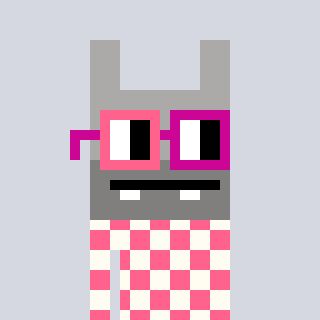
a pixel art character with square pink and red glasses, a rabbit-shaped head and a grayscale-colored body on a cool background